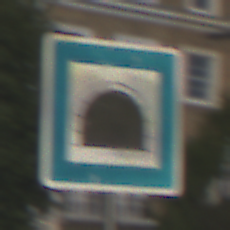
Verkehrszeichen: Tunnel
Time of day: MorningAfternoon
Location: Outdoor (Urban)
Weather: PartlyCloudy
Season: NotSpecified
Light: Natural